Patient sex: M
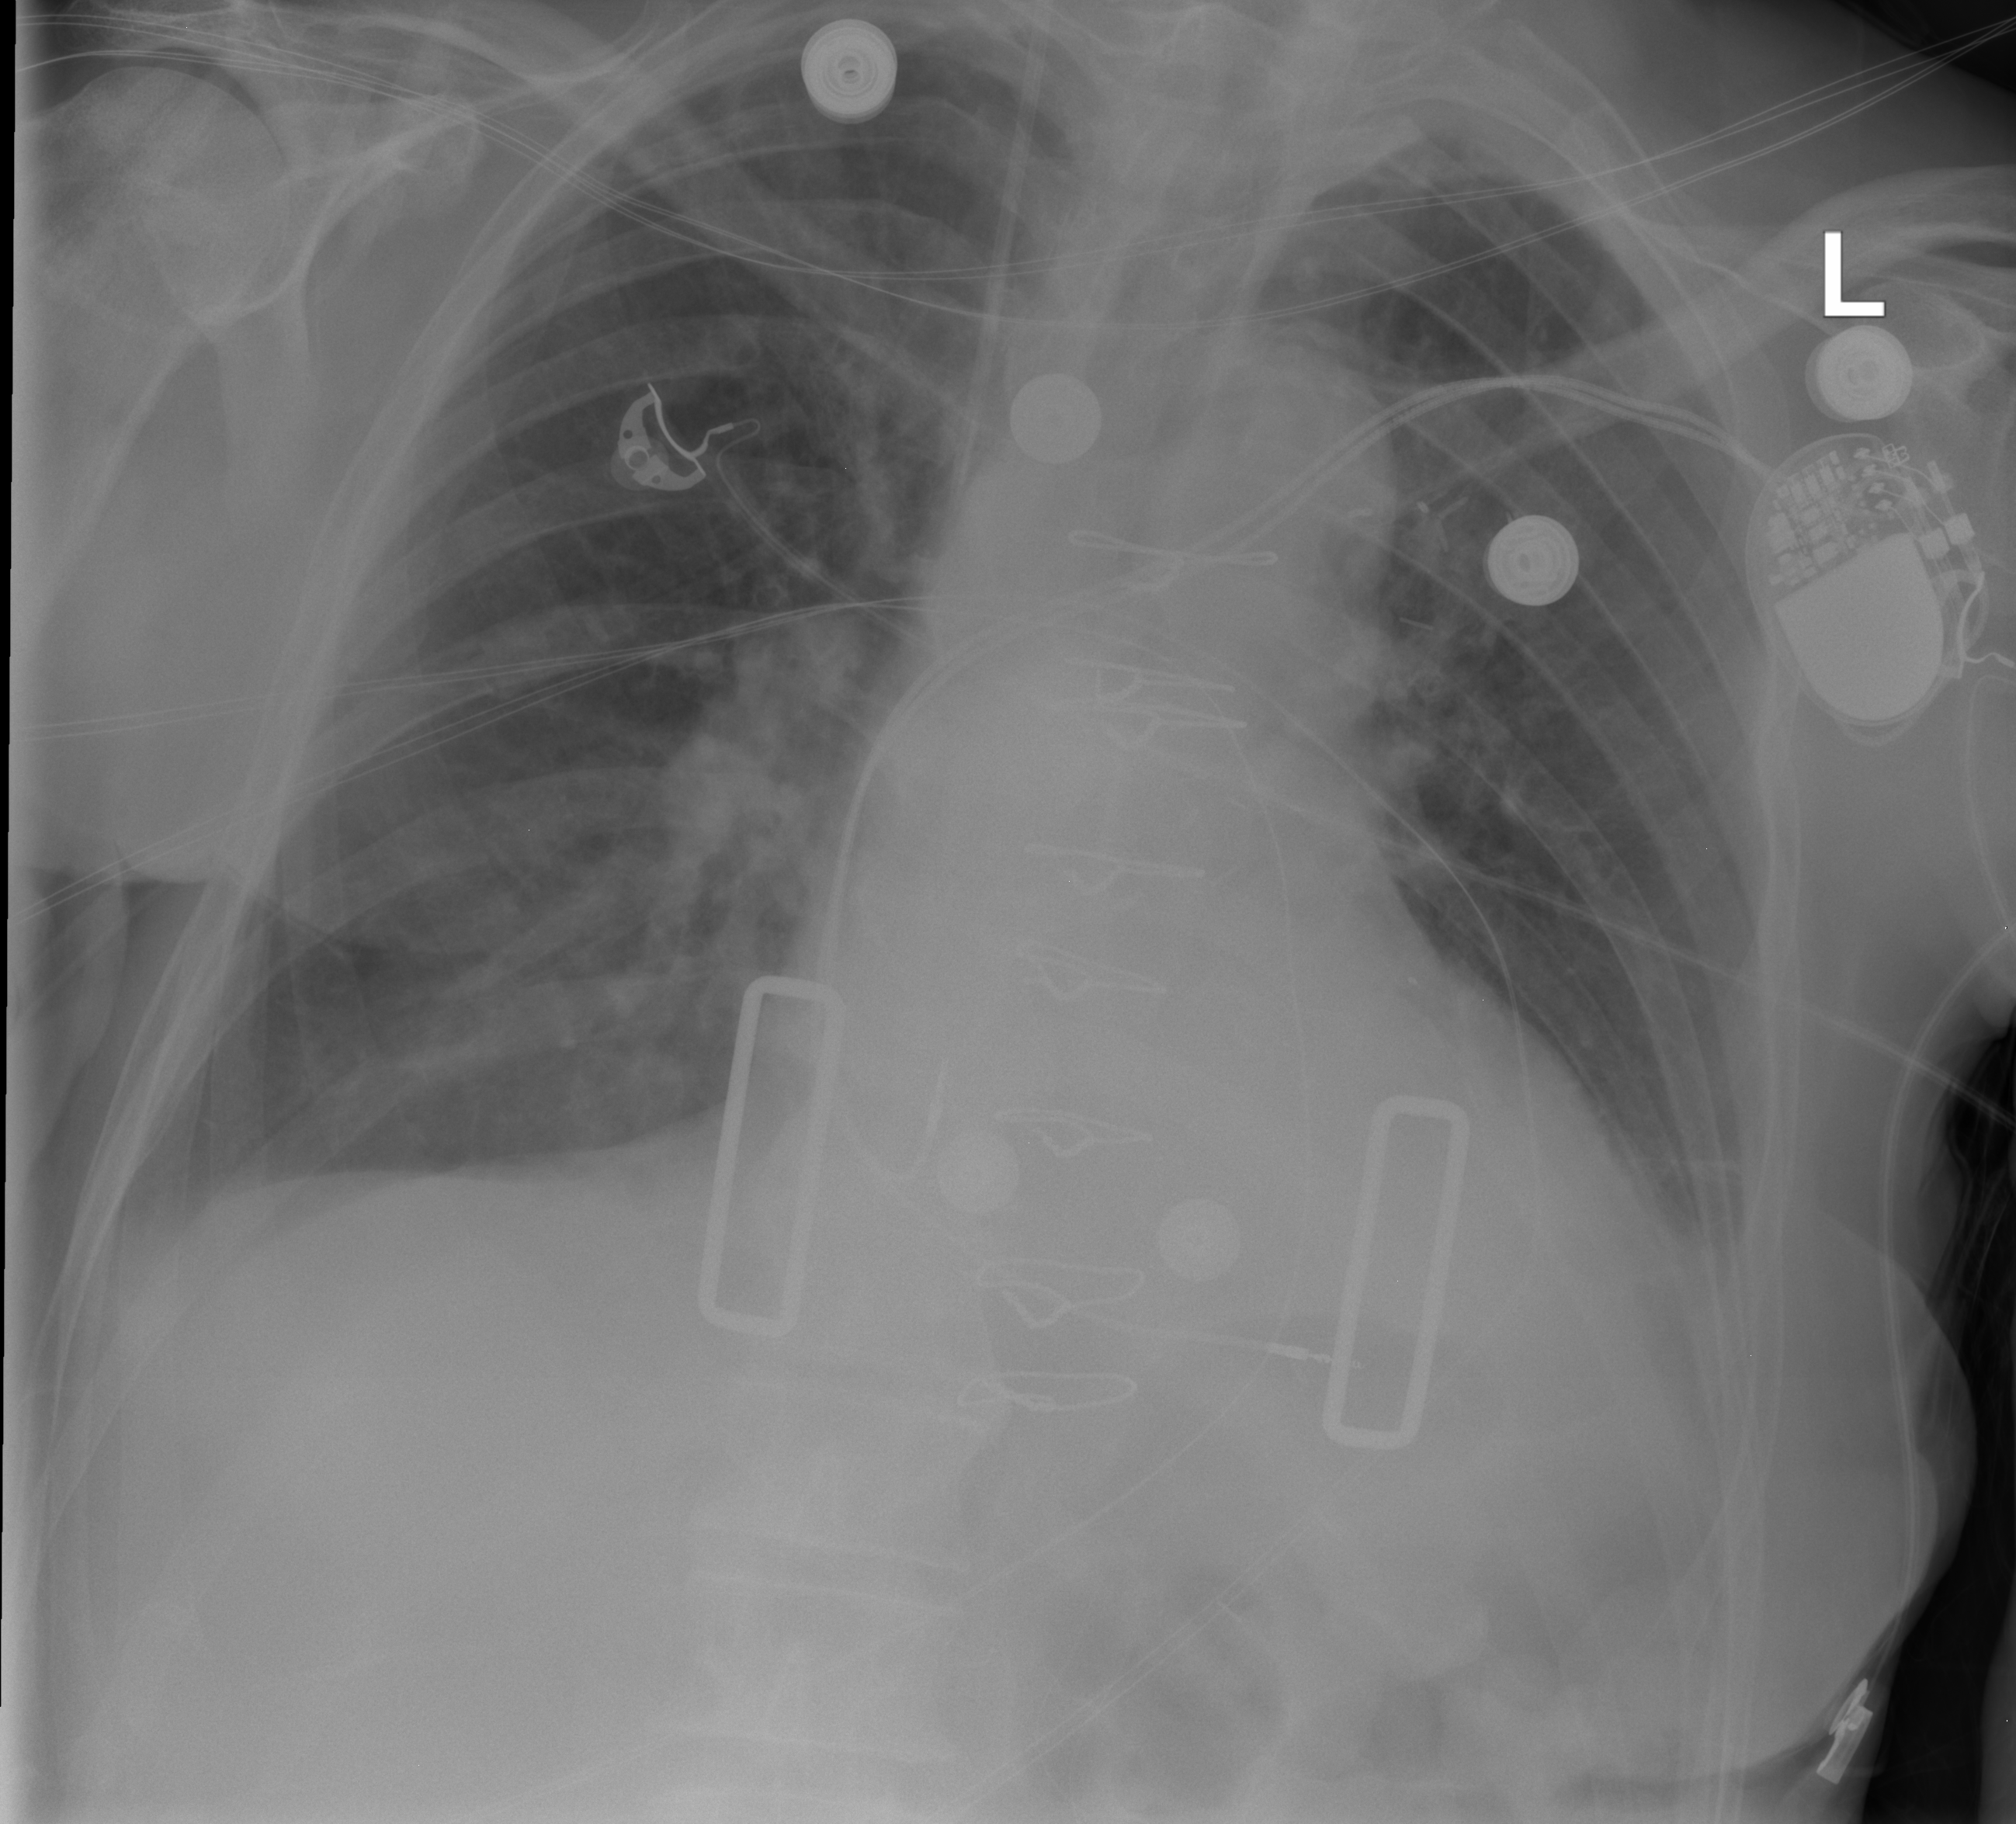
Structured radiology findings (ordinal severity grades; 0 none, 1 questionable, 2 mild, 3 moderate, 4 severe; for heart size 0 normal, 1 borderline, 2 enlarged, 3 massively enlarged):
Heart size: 2
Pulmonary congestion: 2
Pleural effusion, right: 1
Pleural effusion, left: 1
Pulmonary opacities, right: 0
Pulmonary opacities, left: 0
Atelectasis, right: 2
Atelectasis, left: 2